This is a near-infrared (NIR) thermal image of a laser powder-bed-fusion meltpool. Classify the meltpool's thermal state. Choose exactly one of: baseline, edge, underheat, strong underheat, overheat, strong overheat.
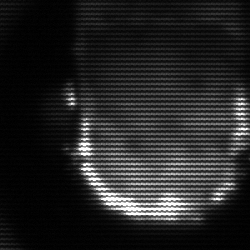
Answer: baseline